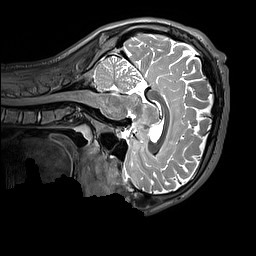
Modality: T2w
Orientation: sagittal
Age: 13
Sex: male
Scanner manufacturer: siemens
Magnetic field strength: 3 T
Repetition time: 3.2 s
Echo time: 0.408 s